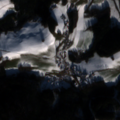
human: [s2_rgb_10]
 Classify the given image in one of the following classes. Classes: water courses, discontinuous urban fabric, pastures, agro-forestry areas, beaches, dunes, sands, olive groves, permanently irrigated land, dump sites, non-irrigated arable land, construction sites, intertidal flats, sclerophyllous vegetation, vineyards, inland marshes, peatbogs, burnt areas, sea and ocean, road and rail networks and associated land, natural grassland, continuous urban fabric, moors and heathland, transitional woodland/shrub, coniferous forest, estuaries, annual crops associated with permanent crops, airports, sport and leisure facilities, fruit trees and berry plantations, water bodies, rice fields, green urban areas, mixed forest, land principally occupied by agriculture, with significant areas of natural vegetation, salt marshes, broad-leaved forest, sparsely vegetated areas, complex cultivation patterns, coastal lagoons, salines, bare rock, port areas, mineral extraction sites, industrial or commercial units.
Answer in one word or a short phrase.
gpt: non-irrigated arable land, pastures, complex cultivation patterns, coniferous forest, mixed forest